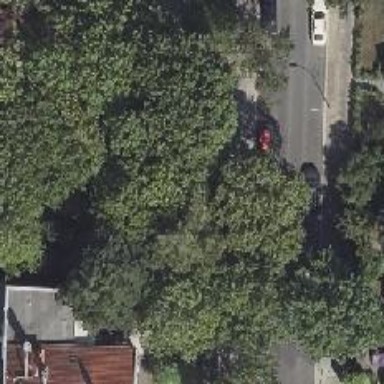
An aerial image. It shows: Deciduous broadleaved tree.